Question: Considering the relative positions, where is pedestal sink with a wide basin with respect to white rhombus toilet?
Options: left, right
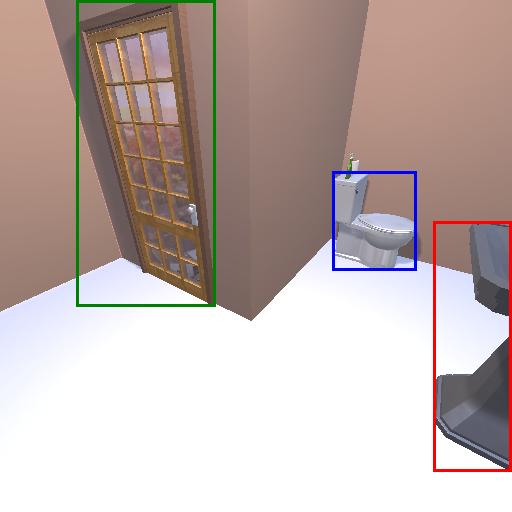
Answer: left